Question: Count the number of objects in the diagram.
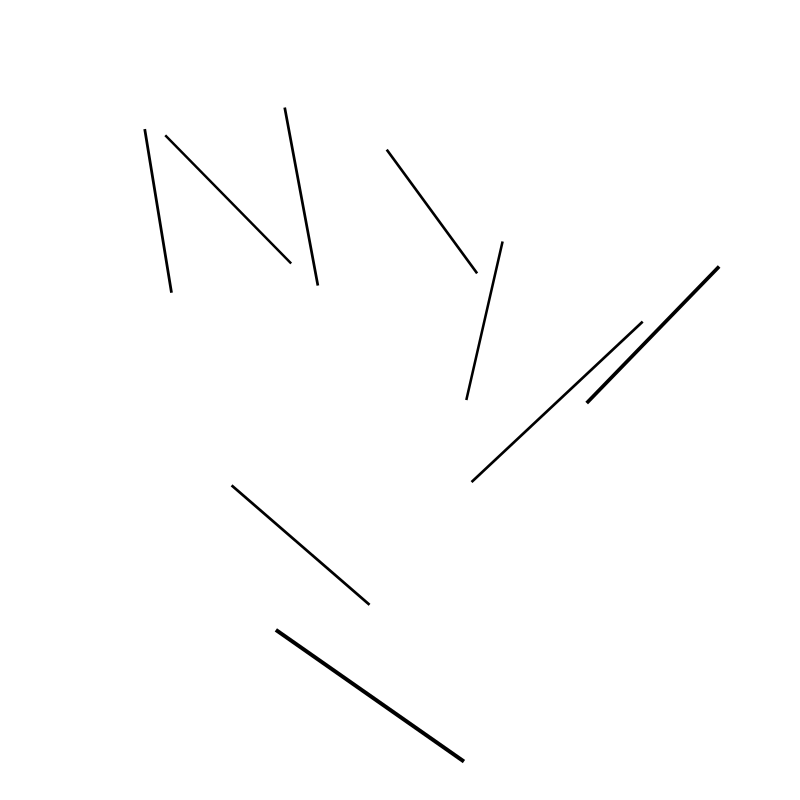
Answer: 9